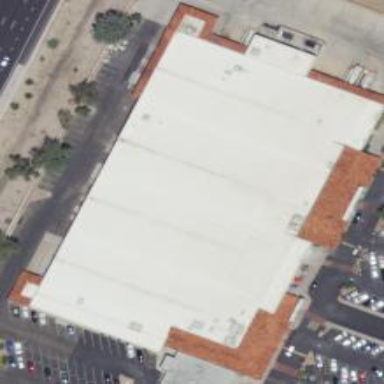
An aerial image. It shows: Supermarket building.